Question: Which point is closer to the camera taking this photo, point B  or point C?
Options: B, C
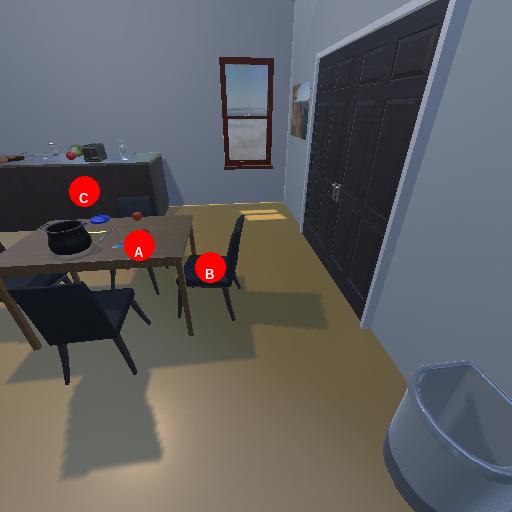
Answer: B